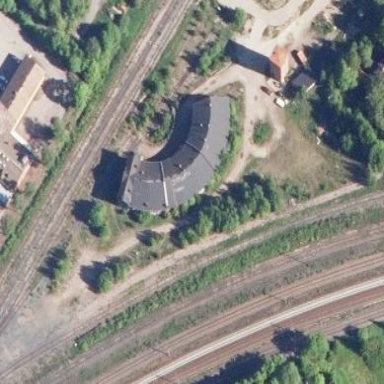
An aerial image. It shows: Unique roundhouse building.